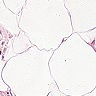
Metastatic tissue present: no